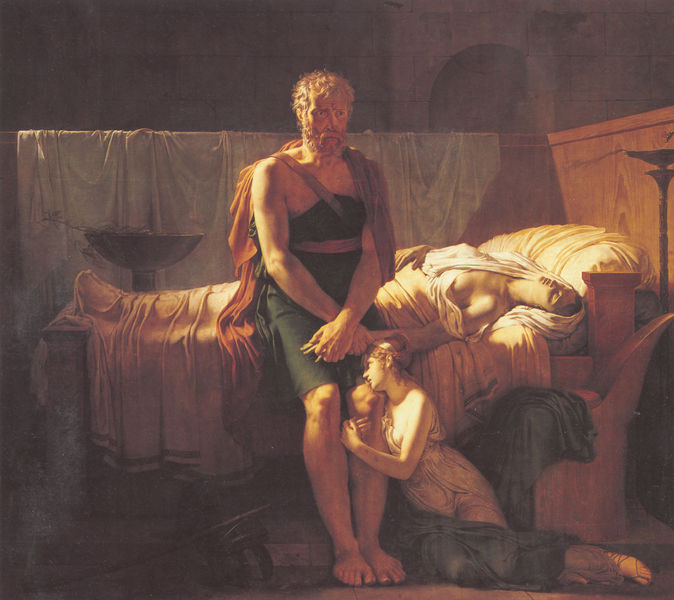
Titel: Le Retour de Marcus Sextus, Die Rückkehr des Marcus Sextus
Künstler: Pierre Narcisse Guérin
Standort: Paris
Institution: Musée du Louvre
Schlagwörter: dunkel, gemälde, hand, held, körper, mann, nackt, schatten, schlaf, umhang, weiß, frauen, gelb, grün, menschen, mädchen, ocker, sitzen, abend, braun, brust, frankreich, frau, frisur, hell, hintergrund, holz, kleid, kleider, lampe, licht, paris, raum, schwarz, stuhl, säule, zimmer, blick, gürtel, haus, rot, tuch, beige, leute, bart, wand, architektur, arme, falten, halten, leiche, schale, schüssel, stehen, stein, tod, tot, toter, trauer, bildnis, innenraum, vorhang, wache, öl, morgen, sonne, boden, dunkelheit, gewand, haare, sessel, sitzend, stoff, tücher, decke, familie, gewänder, kind, klassizismus, mutter, tochter, vater, locken, traurig, beine, schürze, bein, liegen, schlafende, bogen, schule, auer, mauer, klein, beleuchtung, füsse, rundbogen, angst, kissen, vorhänge, riemen, ernst, barbe, homme, festhalten, paravan, bett, bettdecke, schlafzimmer, leuchter, sandalen, laken, allein, warten, knie, liegend, oberkörper, barfuss, vergänglichkeit, antike, krank, fuss, abschied, weinen, groß, becken, kniee, revolution, waffen, knien, soldat, tote, waffe, helm, sterbende, rom, liege, verzweiflung, abwesend, sandale, starre, ende, bahre, leichnam, sterben, totenbett, antik, krankheit, schmerz, toga, stark, flehen, umfassen, knieen, heiliger, gurt, femme, maria, david, kranke, cadavre, mort, trauern, bitte, fackel, heroisch, peinture, tränen, amour, antique, weinend, lager, feuerstelle, couple, caesar, decken, riesig, schmied, umklammern, kape, sterbebett, antiquité, mythologie, verlust, jeune fille, riese, altertümlich, flehend, betrübt, traue, lit, umklammerung, waise, jacques louis david, barbu, balsam, feuerschale, jacques louis, abgehängt, morte, guérin, leiche§, mort de britannicus, opfertuch, pierre narcisse, räucherbecken, le, iche, r, muede, wart, betrübtheit, funèbre, harem, perte, trahison, neo-classique, viel homme, suplication, indiférence